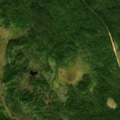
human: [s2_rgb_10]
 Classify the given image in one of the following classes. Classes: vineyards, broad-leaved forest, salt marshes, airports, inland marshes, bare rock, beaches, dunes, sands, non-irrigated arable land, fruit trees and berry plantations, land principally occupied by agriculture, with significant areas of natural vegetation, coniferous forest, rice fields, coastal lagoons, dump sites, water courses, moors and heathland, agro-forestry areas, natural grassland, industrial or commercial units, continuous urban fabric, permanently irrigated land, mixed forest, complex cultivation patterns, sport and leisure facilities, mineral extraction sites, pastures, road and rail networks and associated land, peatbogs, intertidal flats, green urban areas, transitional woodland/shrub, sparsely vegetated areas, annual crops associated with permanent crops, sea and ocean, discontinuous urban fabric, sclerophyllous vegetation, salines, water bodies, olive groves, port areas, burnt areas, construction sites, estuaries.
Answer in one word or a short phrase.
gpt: coniferous forest, transitional woodland/shrub